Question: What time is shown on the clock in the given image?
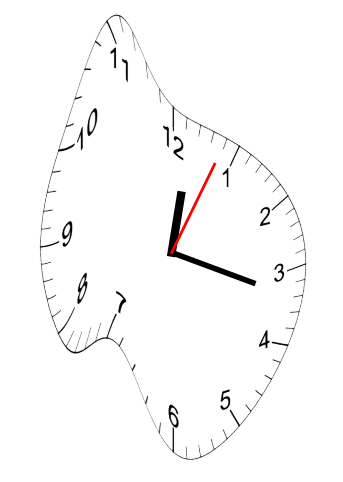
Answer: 12:17:04